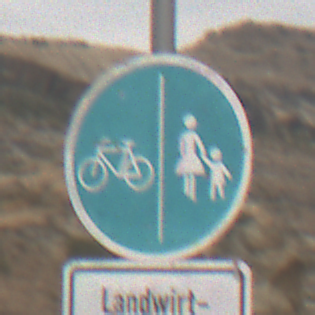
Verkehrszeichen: GetrennterRadUndGehwegRadwegLinks
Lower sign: BesondereFahrzeugeUndTransportgueter6
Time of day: MorningAfternoon
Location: Outdoor (Nature)
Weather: Overcast
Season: NotSpecified
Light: Natural